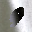
Label: 9